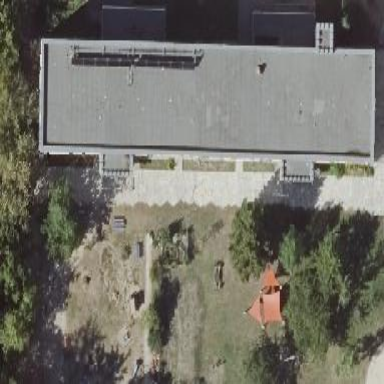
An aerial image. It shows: Flat roof kindergarten building.